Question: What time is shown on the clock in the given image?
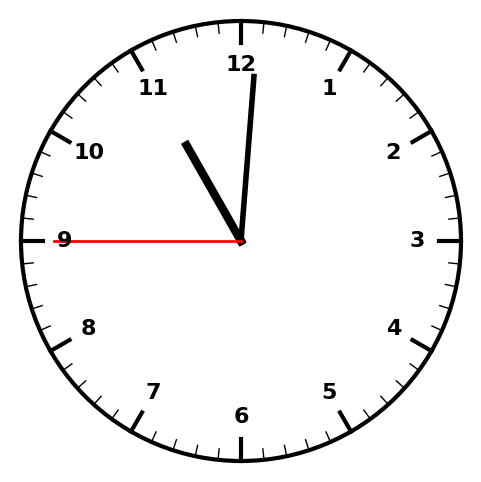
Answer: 11:00:45